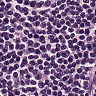
Metastatic tissue present: no